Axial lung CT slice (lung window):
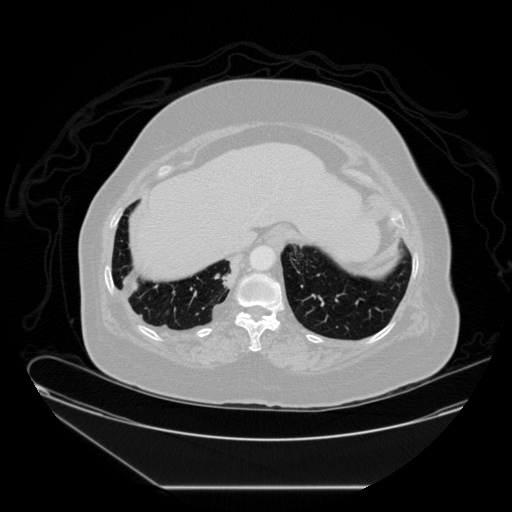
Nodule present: no